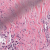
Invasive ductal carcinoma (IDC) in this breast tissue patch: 1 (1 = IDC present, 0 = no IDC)